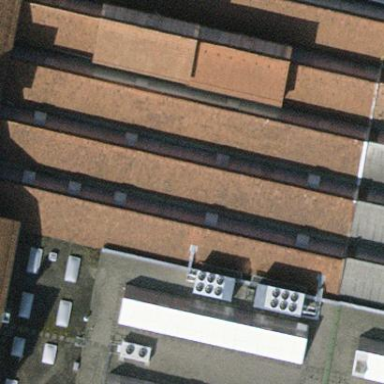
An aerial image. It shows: Industrial building.